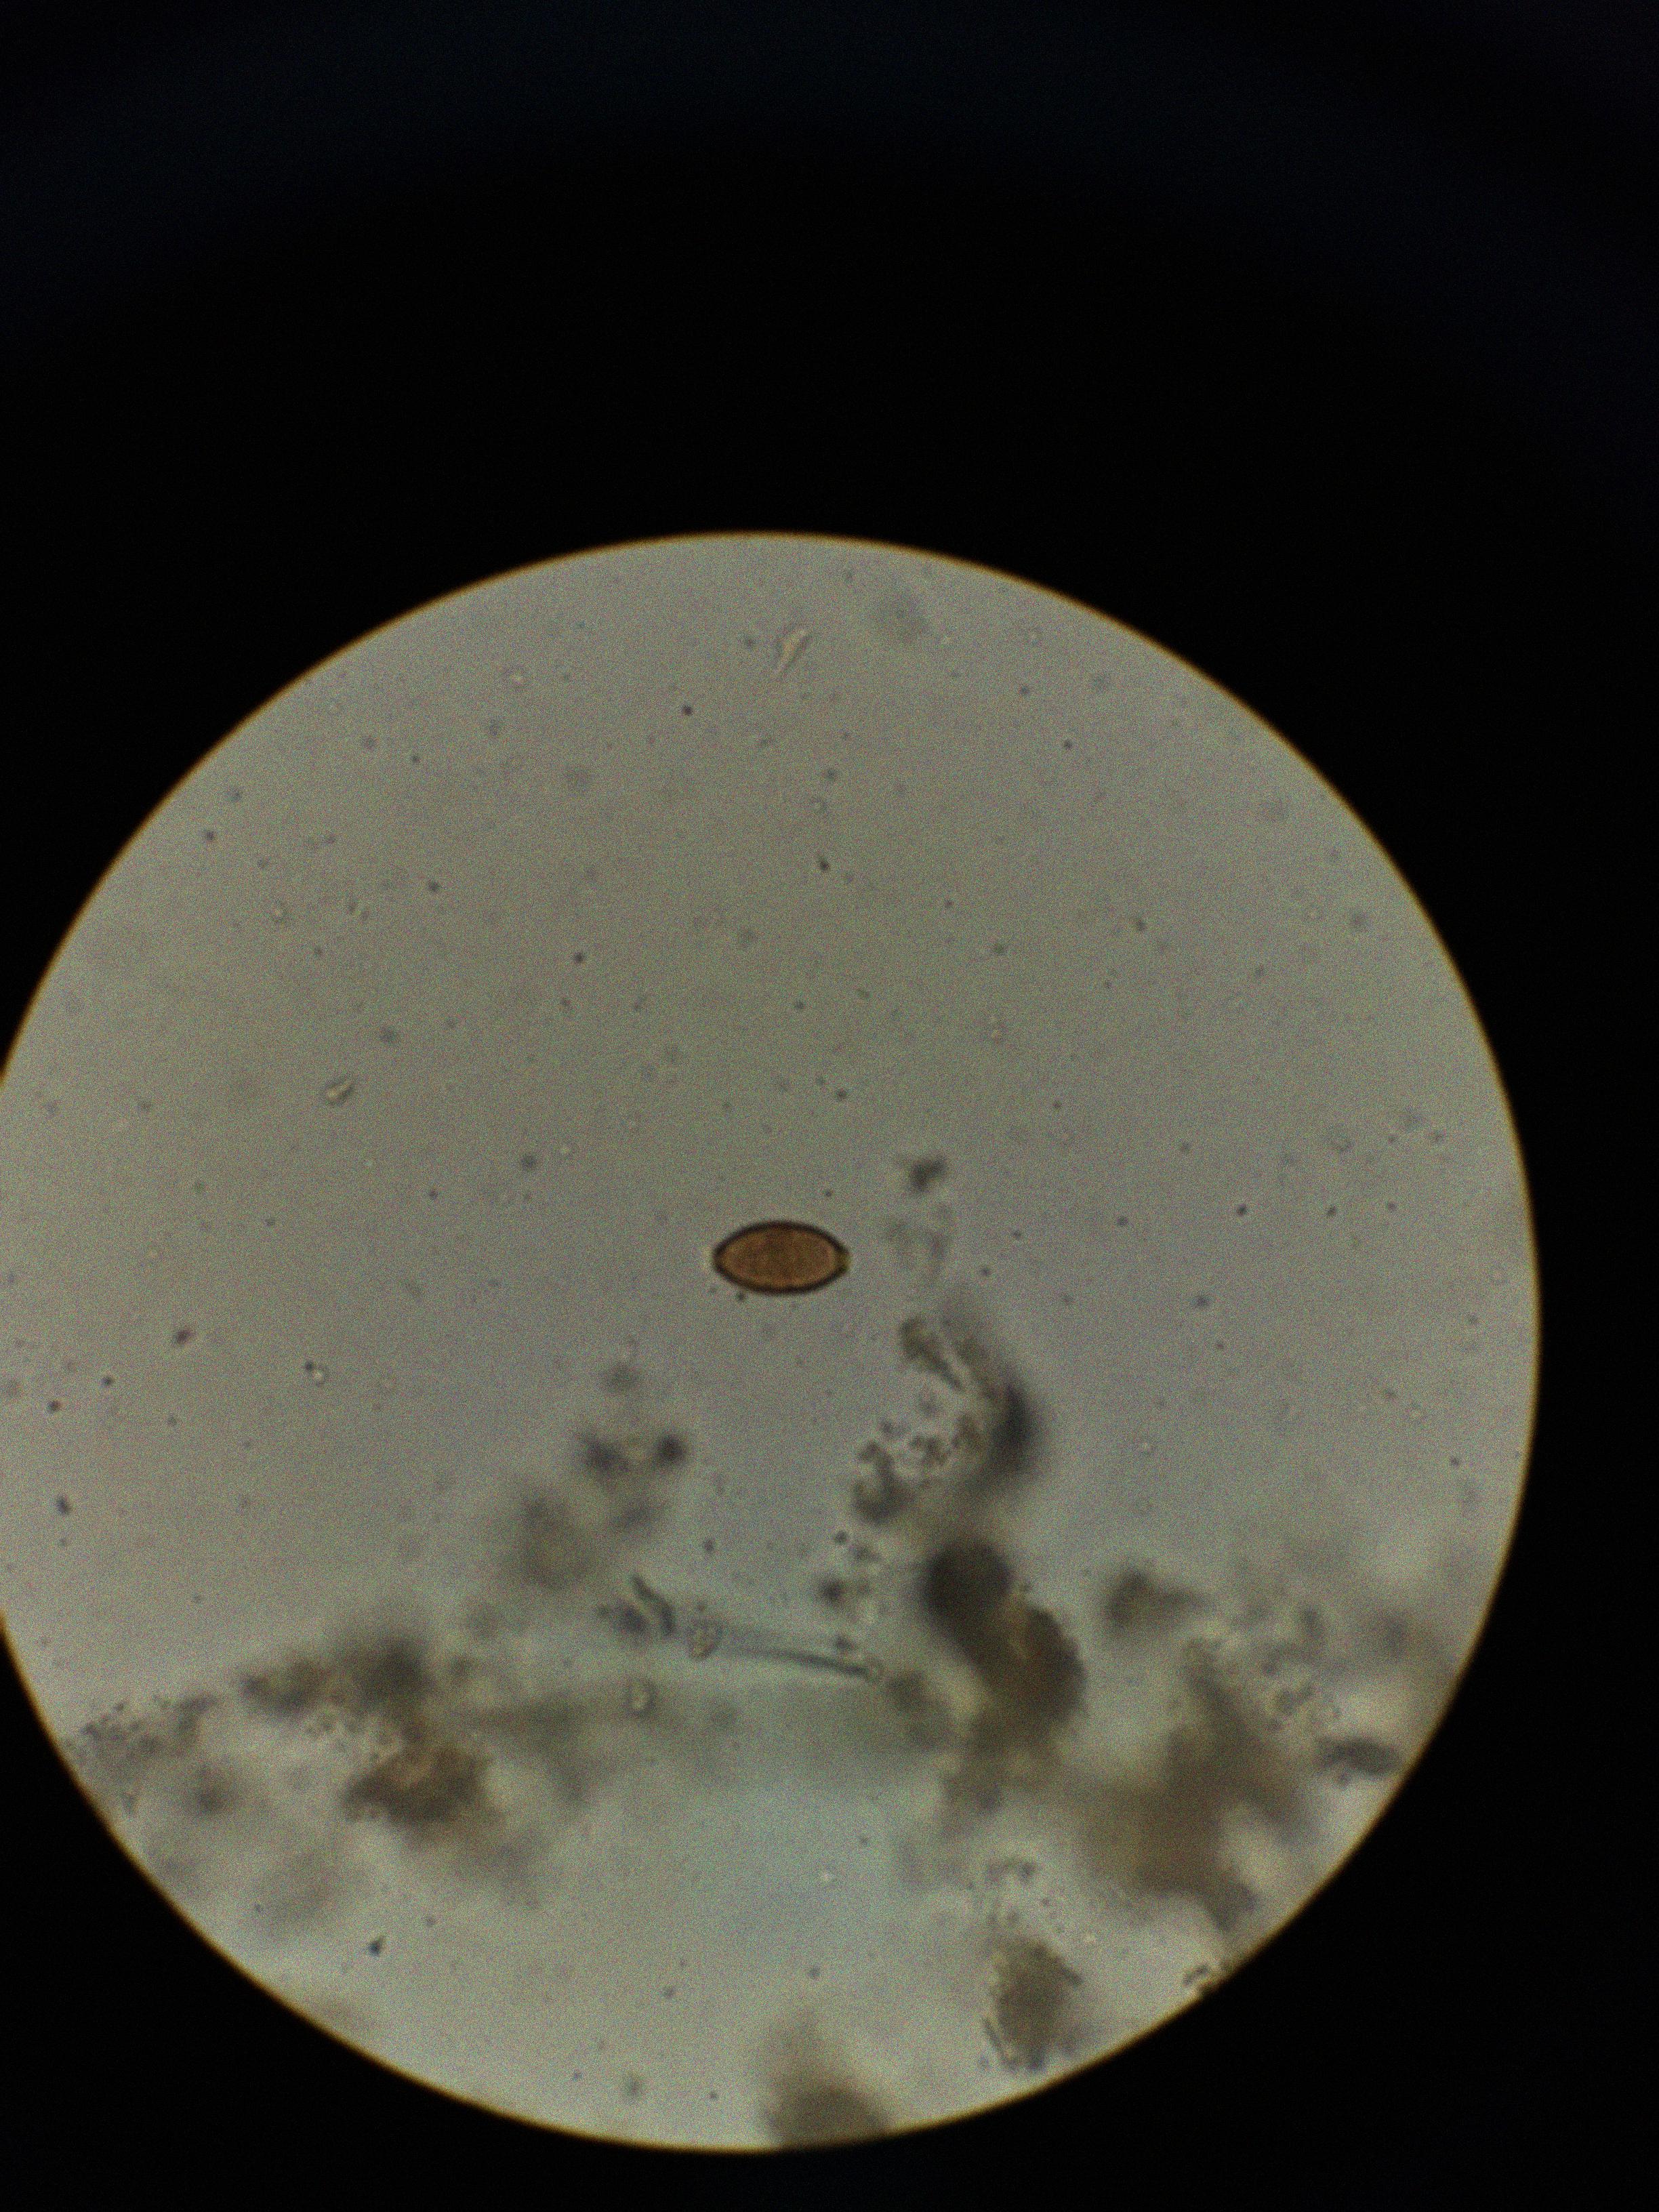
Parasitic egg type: Trichuris trichiura